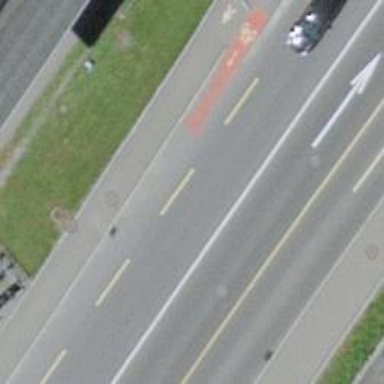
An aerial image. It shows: Primary highway with asphalt surface and designated lane for cyclists.